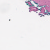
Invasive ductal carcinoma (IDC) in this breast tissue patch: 0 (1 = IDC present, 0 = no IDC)